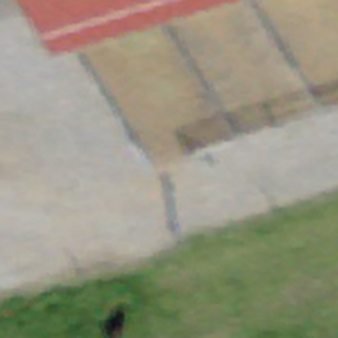
Label: other